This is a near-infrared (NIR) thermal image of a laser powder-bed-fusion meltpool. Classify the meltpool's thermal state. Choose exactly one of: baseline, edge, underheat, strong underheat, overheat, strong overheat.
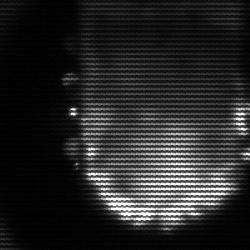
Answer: baseline